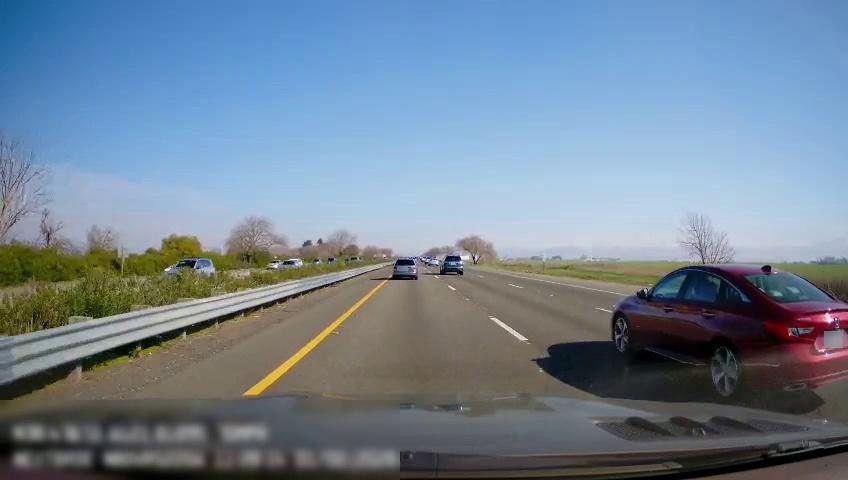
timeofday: Day
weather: Sunny
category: Drivable Space
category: Vehicles | SUV
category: Vehicles | Car
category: Vehicles | Car
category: Vehicles | Car
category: Vehicles | SUV
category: Vehicles | SUV
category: Vehicles | Car
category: Vehicles | SUV
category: Vehicles | Car
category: Lanes | Current Lane
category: Lanes | Current Lane
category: Lanes | Alternate Lane
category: Lanes | Alternate Lane